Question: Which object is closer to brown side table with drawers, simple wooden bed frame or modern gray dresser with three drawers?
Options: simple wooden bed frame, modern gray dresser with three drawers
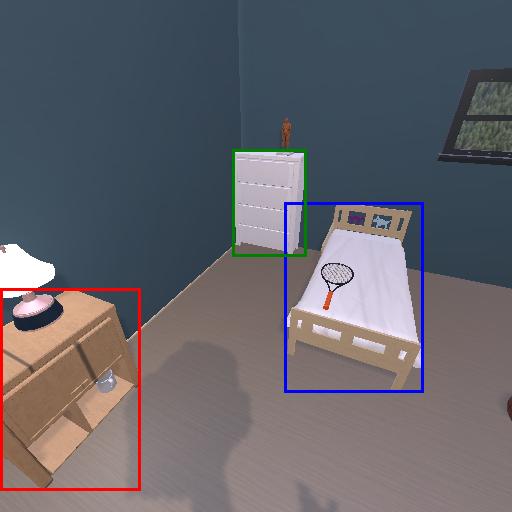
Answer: simple wooden bed frame